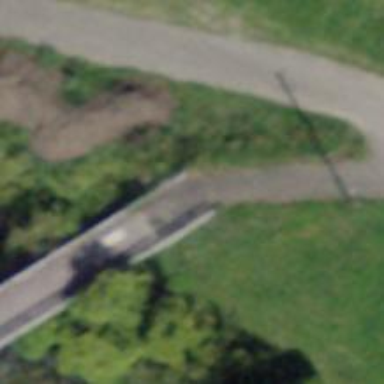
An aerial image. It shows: Track road on bridge.